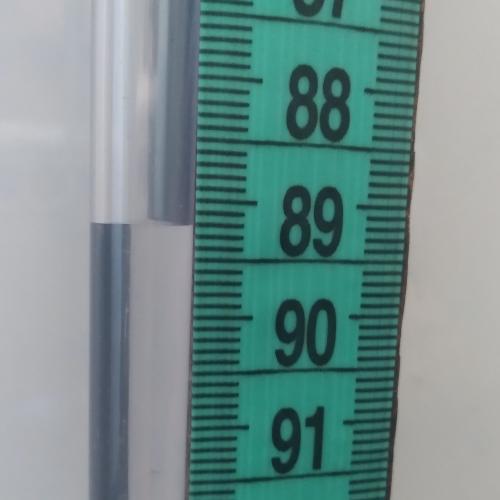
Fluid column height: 89.2 cm